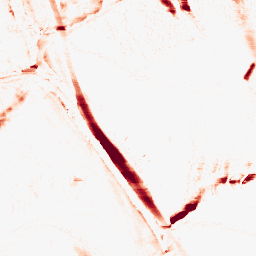
Category: morphological
Decomposition family: morphological_ellipse
Decomposition parameters: operation: opening
width: 5
height: 20
Upsampling method: bicubic
Upsampling parameters: scale: 8
Upsampling scale: 8